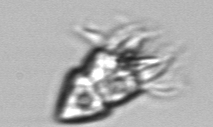
Label: Strombidium_inclinatum